Question: I have this grammar :
'''
grammar Hello;
STRING : '"' ( ESC | ~[
"])* '"' ;
fragment ESC : '\"' ;
r : STRING;
'''
I want when i type a string :
'''
"my name is : " StackOverflow " "
'''
the result will be :
'''
"my name is : "StackOverflow" "
'''
But this is the result when i test it :

So what should i do to fix it ? Your help will be appreciated .
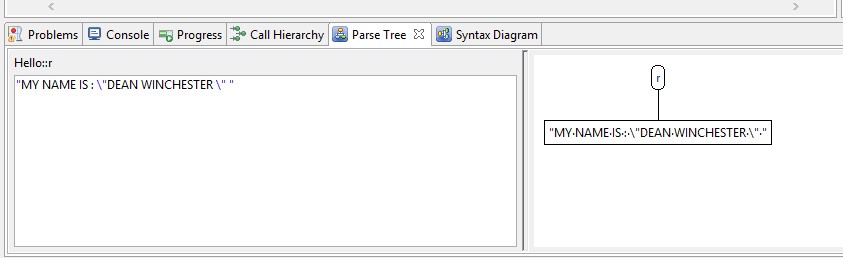
Answer: There is no way to handle it in your grammar without targeting a specific language. You either strip the slashes when walking your parse tree in a listener or visitor, or embed target specific code in your grammar.
If Java is your target, you could do this:
'''
STRING
: '"' ( ESC | ~[
"] )* '"'
{
String text = getText();
text = text.substring(1, text.length() - 1);
text = text.replaceAll("\\(.)", "$1");
setText(text);
}
;
'''